Question: While everyone else loves those rounded corners and asks how to make them, I have to get rid of them for my case. The iPhone renders my HTML elements with rounded corners. Is there any way to prevent this?
The below image shows example controls.

The HTML code is roughly
'''
<input class="text" type="text"/>
<input class="button" type="button"/>
'''
The CSS code is roughly
'''
.text {
border: 1px solid #aabbcc;
height: 2em;
width: 100%;
}
.button {
border: 1px solid #ffffff;
background-color: #385070;
color: #ffffff;
font-weight: bold;
height: 2.2em;
}
'''
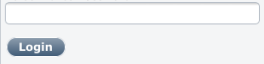
Answer: '''
input {
-webkit-border-radius: 0;
}
'''